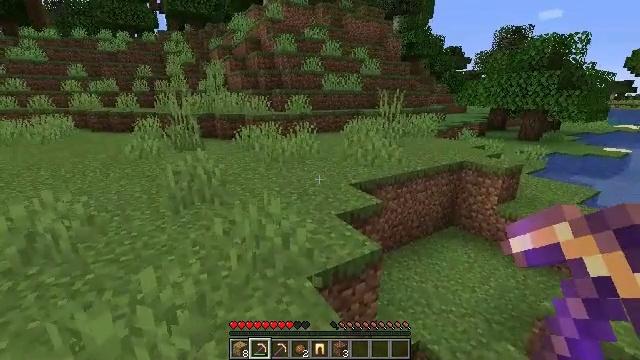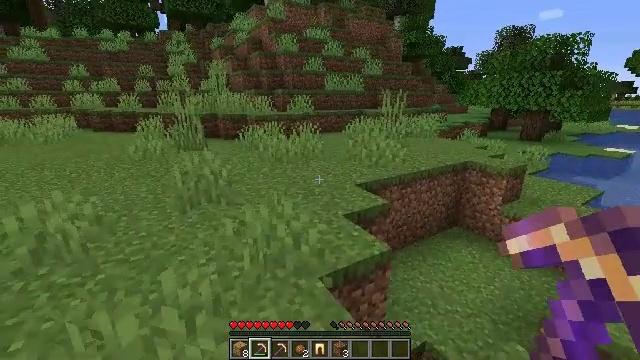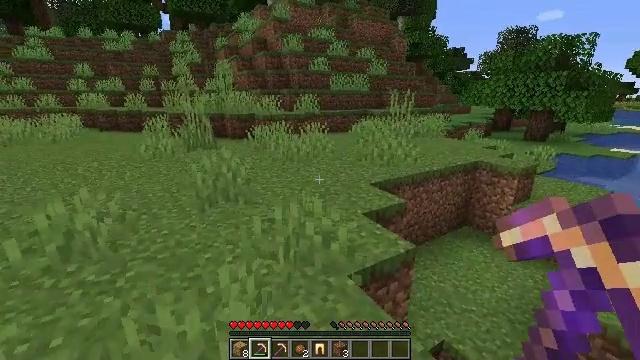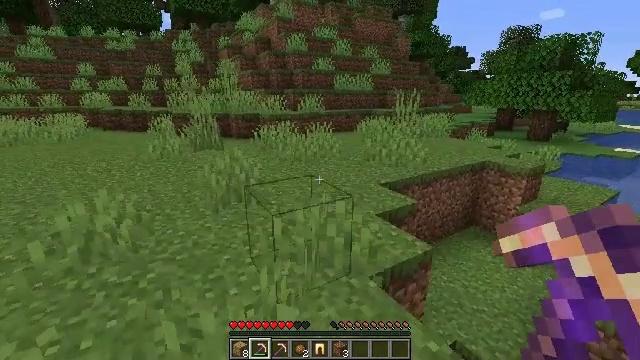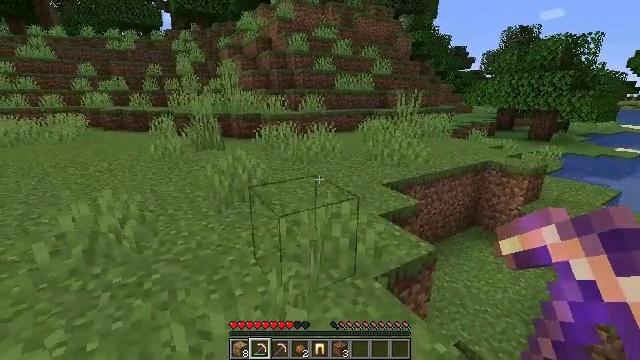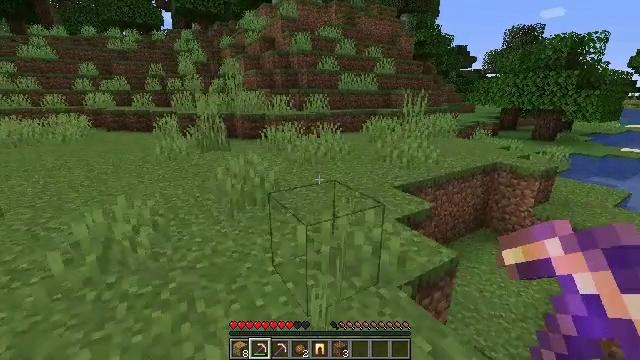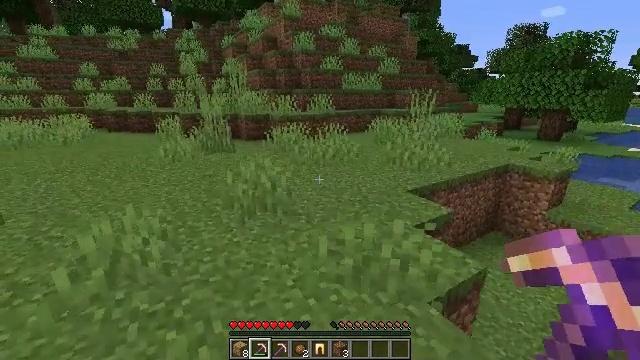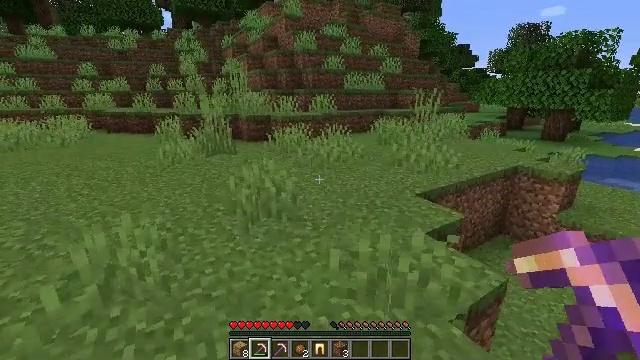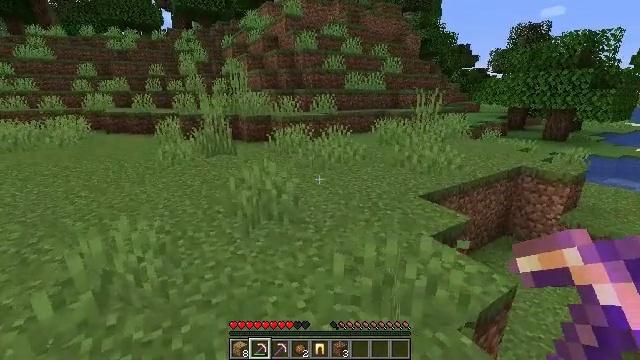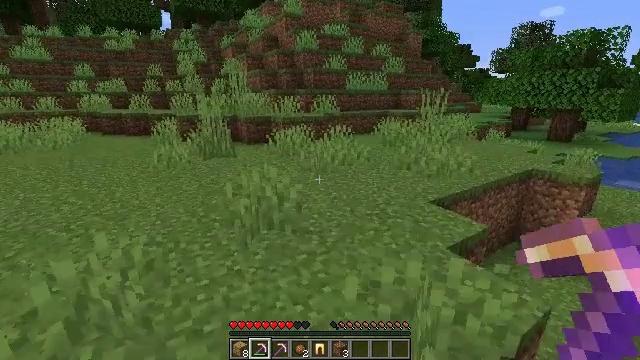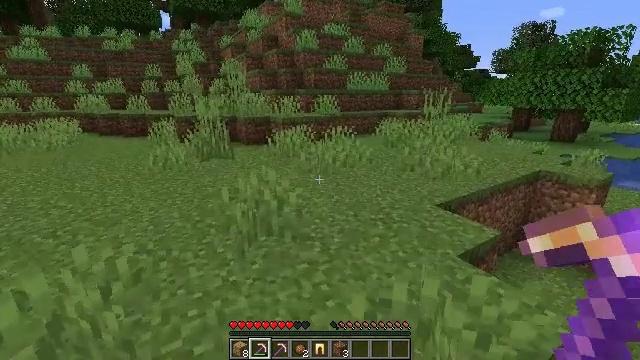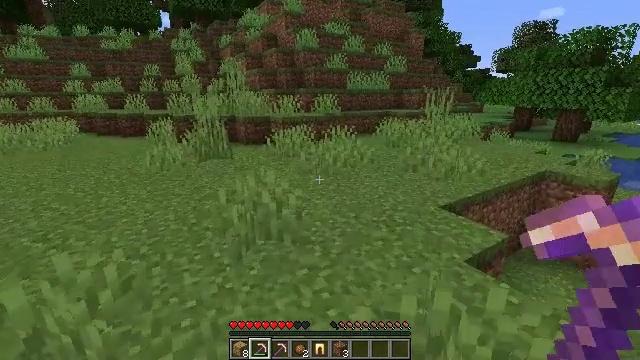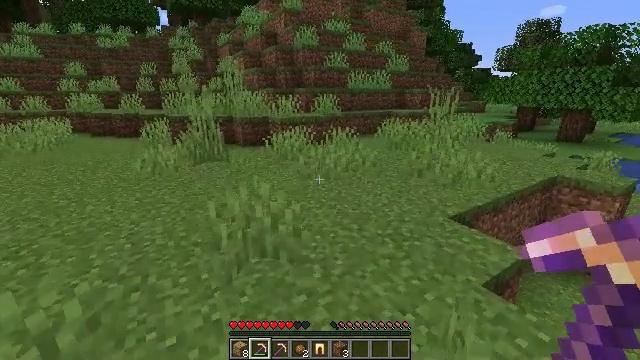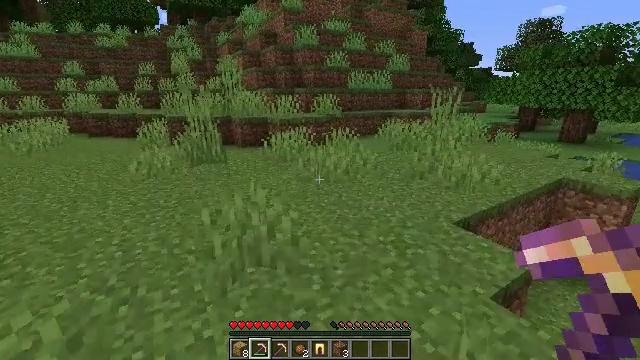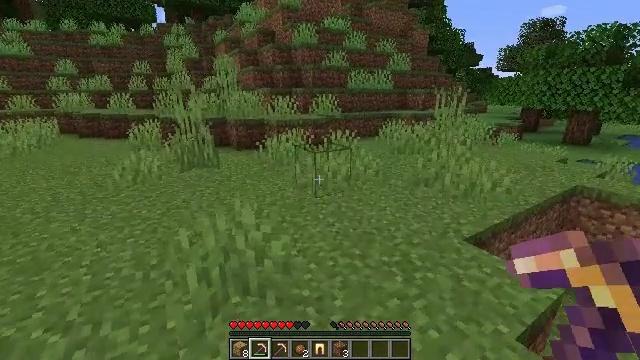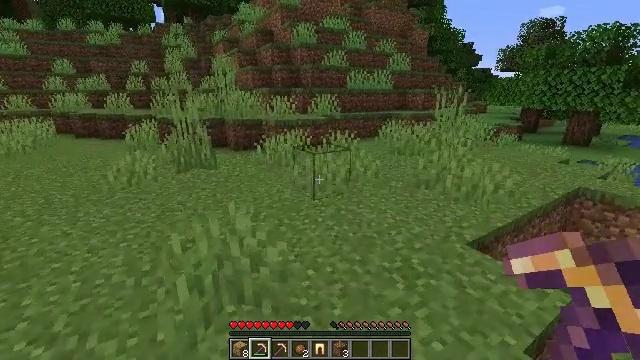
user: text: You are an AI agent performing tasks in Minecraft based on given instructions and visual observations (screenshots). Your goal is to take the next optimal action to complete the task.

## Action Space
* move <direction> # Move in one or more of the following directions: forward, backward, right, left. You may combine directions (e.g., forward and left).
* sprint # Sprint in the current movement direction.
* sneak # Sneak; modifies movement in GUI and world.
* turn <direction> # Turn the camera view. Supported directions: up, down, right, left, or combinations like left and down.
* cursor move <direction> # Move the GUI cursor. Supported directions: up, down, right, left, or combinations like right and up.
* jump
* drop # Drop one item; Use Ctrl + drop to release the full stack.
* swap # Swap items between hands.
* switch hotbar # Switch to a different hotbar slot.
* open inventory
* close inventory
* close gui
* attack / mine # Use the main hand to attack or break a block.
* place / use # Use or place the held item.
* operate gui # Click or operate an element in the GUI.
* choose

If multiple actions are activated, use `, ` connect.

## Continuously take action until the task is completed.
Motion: motion action
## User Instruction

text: Break oak leaves from the trees.
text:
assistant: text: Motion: move left
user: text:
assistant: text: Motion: move left
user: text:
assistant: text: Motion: move left
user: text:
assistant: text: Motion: move forward and move left
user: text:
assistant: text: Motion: move forward and move left
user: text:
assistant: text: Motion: move forward
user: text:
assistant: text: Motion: move forward
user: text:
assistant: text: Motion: move forward
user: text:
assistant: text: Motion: move forward
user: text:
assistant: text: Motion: move forward
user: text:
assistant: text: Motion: move forward
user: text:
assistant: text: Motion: move forward
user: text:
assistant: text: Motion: move forward
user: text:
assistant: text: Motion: move forward
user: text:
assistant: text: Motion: move forward
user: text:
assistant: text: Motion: move forward
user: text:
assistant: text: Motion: move forward
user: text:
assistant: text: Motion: move forward, turn right
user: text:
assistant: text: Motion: move forward, turn right
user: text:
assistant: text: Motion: move forward, turn right
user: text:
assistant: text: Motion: move forward, turn right
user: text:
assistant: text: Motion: move forward, turn right
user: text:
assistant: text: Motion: move forward, turn right and down
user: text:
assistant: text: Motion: move forward and move left, turn right
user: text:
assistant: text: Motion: move forward and move left, turn right
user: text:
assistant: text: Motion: move forward and move left, turn right
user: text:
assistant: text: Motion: move forward and move left, turn right
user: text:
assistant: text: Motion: move forward and move left, turn right
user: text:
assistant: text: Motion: move forward and move left, turn right
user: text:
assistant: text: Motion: move forward and move left, turn right